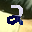
Label: 2